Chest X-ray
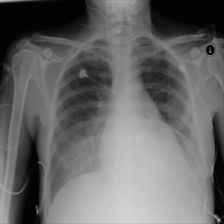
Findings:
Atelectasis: negative
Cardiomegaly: negative
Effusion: positive
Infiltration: negative
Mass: negative
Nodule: negative
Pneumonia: negative
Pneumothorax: negative
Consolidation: negative
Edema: positive
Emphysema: negative
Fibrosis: negative
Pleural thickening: negative
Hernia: negative